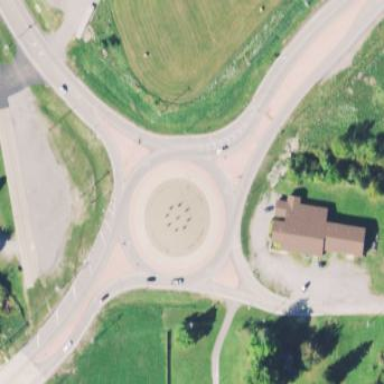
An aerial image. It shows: Secondary road leading to roundabout.